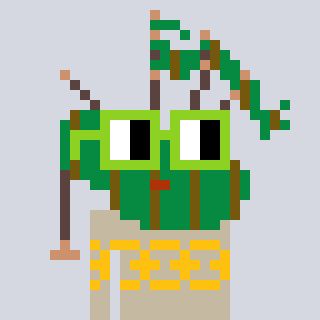
a pixel art character with square light green glasses, a bagpipe-shaped head and a bege-colored body on a cool background